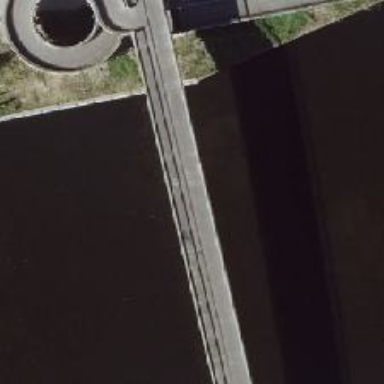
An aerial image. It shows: There is bridge in the image.